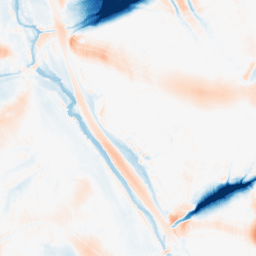
Category: morphological
Decomposition family: morphological_ellipse
Decomposition parameters: operation: average
width: 50
height: 50
Upsampling method: bicubic
Upsampling parameters: scale: 8
Upsampling scale: 8